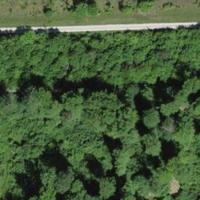
EUNIS habitat code: 41
Species observed at this site:
Sorbus aucuparia